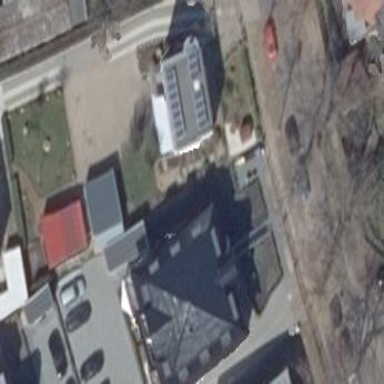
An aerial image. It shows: Beautiful apartment building with mansard roof.